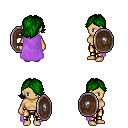
a pixel art fantasy rpg character, female body template, human, tanned skin, lavender cape, gold greaves, green swoop hairstyle, bracelets, shield, four views (front, back, left, right), 2x2 character sprite sheet, small pixel art, hard edges, no anti-aliasing